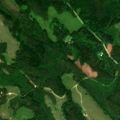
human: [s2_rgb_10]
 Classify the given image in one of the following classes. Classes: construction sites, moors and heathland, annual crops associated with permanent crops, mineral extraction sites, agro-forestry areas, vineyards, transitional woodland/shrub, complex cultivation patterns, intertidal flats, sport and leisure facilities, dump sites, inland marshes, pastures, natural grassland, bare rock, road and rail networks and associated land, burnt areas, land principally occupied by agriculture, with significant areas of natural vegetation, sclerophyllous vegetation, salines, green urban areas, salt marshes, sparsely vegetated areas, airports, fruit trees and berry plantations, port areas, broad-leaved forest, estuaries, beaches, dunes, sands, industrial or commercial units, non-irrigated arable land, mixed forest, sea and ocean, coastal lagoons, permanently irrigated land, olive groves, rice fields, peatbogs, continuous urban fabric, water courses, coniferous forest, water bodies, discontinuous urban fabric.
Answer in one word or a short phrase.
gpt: coniferous forest, mixed forest